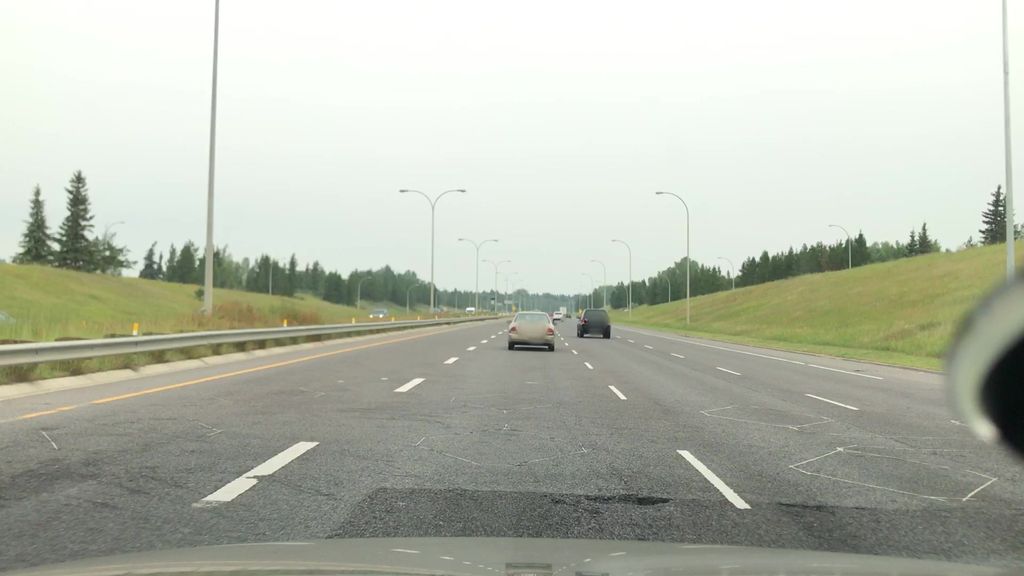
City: edmonton